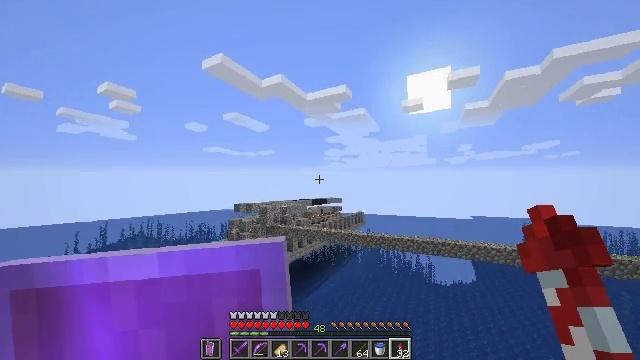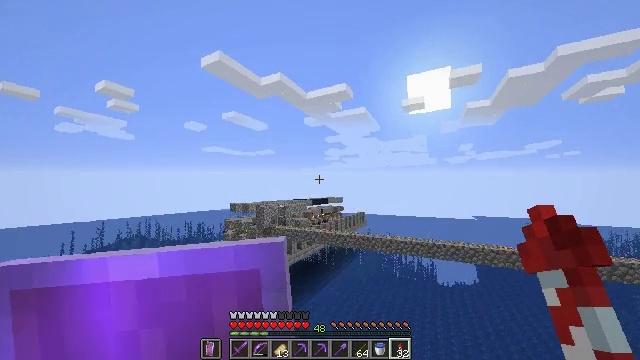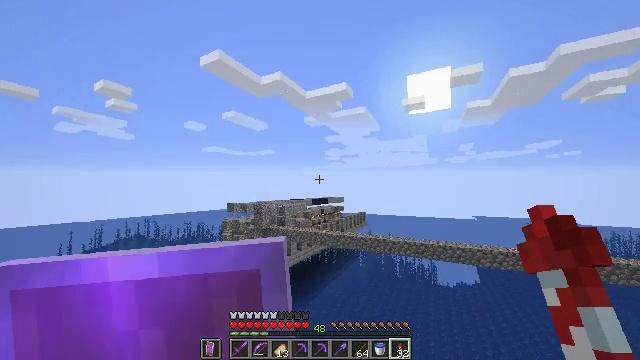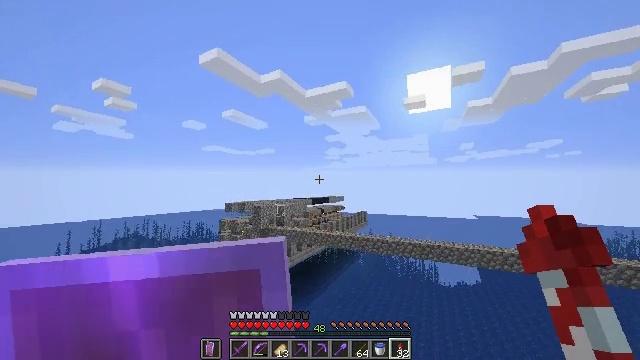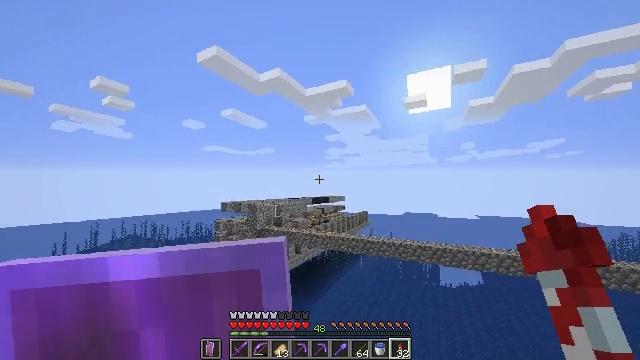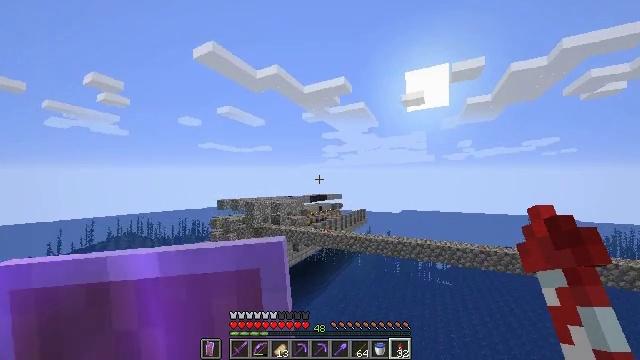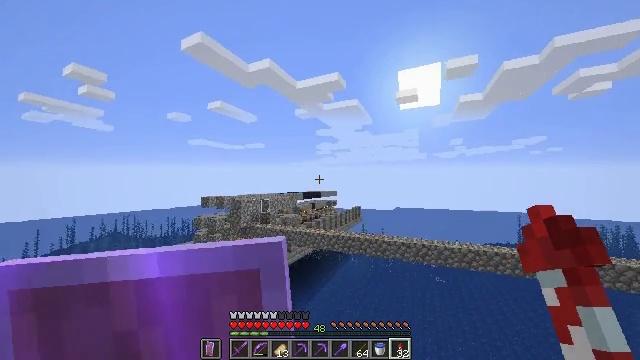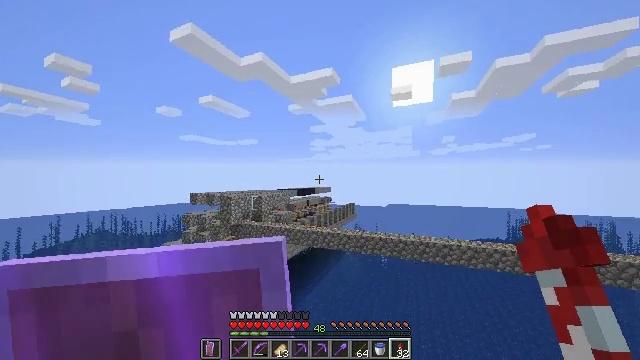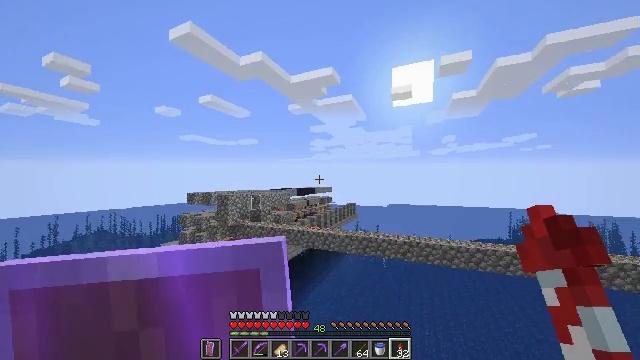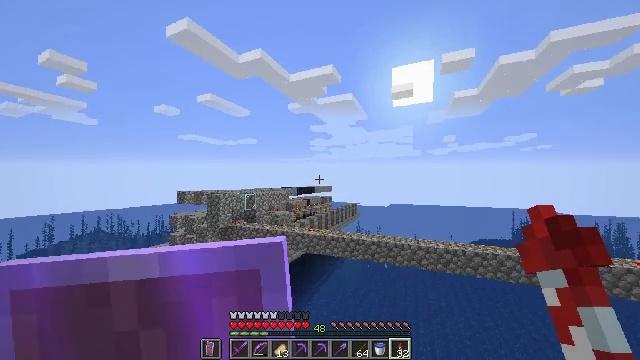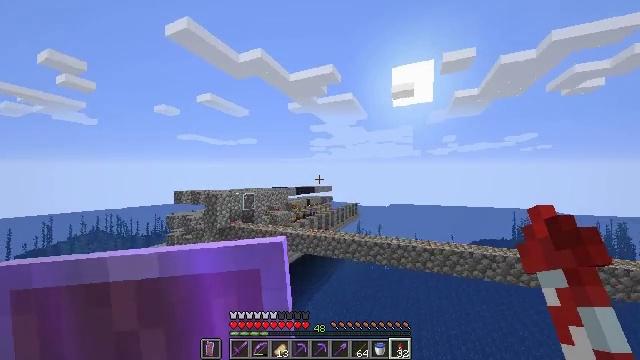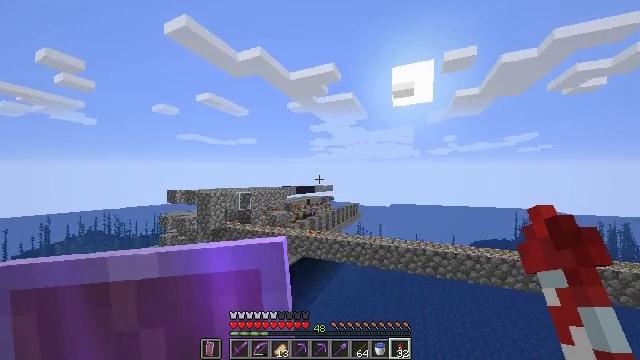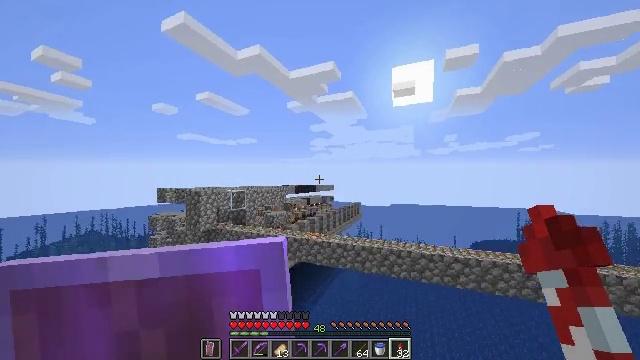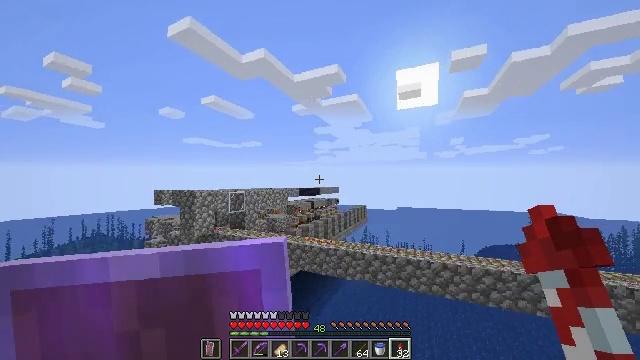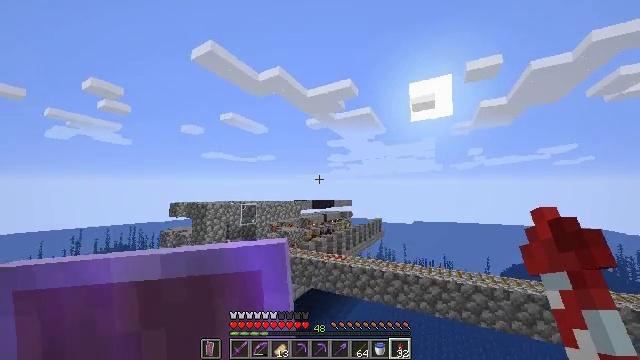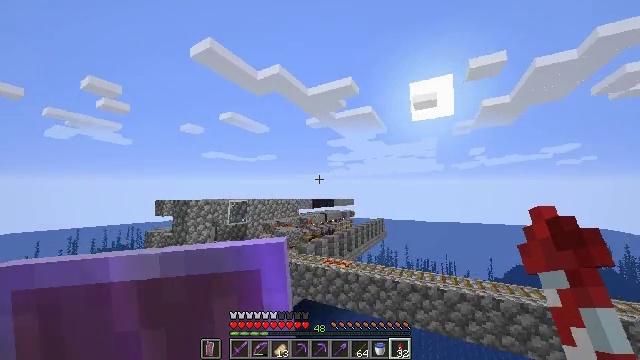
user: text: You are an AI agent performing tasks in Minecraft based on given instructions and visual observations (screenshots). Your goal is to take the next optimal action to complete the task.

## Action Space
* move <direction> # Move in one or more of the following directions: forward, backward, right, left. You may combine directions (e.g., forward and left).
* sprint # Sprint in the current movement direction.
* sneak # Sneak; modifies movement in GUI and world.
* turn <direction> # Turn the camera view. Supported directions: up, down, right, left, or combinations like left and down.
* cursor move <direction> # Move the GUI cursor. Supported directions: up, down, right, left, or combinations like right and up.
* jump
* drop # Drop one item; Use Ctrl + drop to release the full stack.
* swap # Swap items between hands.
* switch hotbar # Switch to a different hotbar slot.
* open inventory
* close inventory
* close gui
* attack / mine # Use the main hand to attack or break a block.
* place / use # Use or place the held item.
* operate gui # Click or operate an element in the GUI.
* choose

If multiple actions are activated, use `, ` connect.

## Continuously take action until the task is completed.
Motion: motion action
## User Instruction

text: Excavate some diorite.
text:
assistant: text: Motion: move forward, sprint
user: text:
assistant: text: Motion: move forward, sprint
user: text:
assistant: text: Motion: move forward, sprint
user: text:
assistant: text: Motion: move forward, sprint
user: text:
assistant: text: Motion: move forward, sprint
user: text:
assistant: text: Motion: move forward, sprint, turn right
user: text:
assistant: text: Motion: move forward, sprint, turn right
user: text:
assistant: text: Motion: move forward, sprint
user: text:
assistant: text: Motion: move forward, sprint
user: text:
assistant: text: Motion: move forward, sprint
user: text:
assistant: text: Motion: move forward, sprint
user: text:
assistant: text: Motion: move forward, sprint
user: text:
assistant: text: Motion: move forward, sprint, turn left
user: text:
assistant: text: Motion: move forward, sprint, turn left and up
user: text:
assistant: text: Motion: move forward, sprint
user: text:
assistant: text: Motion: move forward, sprint
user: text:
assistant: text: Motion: move forward, sprint
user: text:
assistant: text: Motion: move forward, sprint
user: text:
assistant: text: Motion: move forward, sprint, turn right
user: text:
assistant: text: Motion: move forward, sprint, turn right
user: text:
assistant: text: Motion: move forward, sprint
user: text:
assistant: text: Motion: move forward, sprint
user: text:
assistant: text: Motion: move forward, sprint
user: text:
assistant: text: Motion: move forward, sprint, turn left
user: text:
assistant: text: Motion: move forward, sprint, turn left
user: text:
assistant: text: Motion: move forward, sprint
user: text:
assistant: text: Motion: move forward, sprint, turn left
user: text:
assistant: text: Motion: move forward, sprint, turn left
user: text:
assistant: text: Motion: move forward, sprint, turn left
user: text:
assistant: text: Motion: move forward, sprint, turn left and down